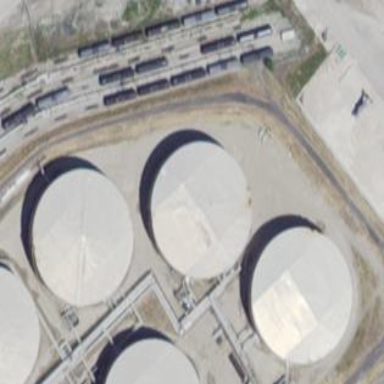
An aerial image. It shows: Storage tank building.